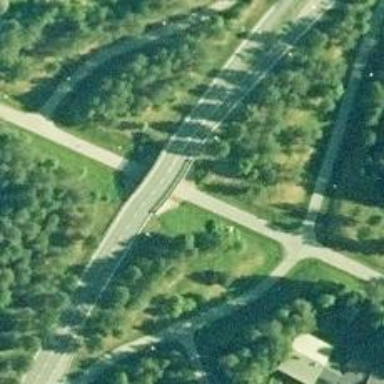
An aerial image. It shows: Cycleway.